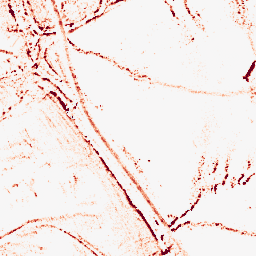
Category: morphological
Decomposition family: morphological_rect
Decomposition parameters: operation: opening
width: 5
height: 5
Upsampling method: bicubic
Upsampling parameters: scale: 2
Upsampling scale: 2